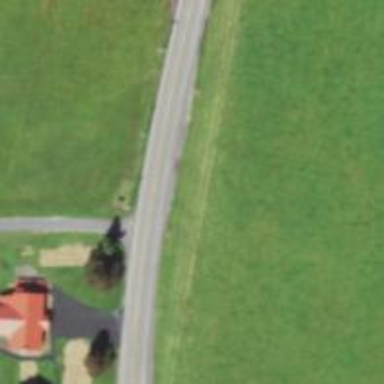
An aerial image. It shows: Primary highway.